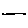
Label: line